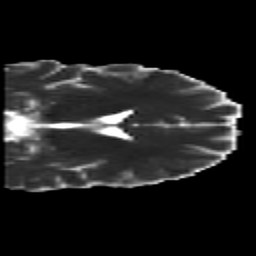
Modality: MD
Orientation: coronal
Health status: healthy
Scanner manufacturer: siemens
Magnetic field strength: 3 T
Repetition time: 10 s
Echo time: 0.092 s